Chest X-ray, PA view. Patient: 32 years old, sex F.
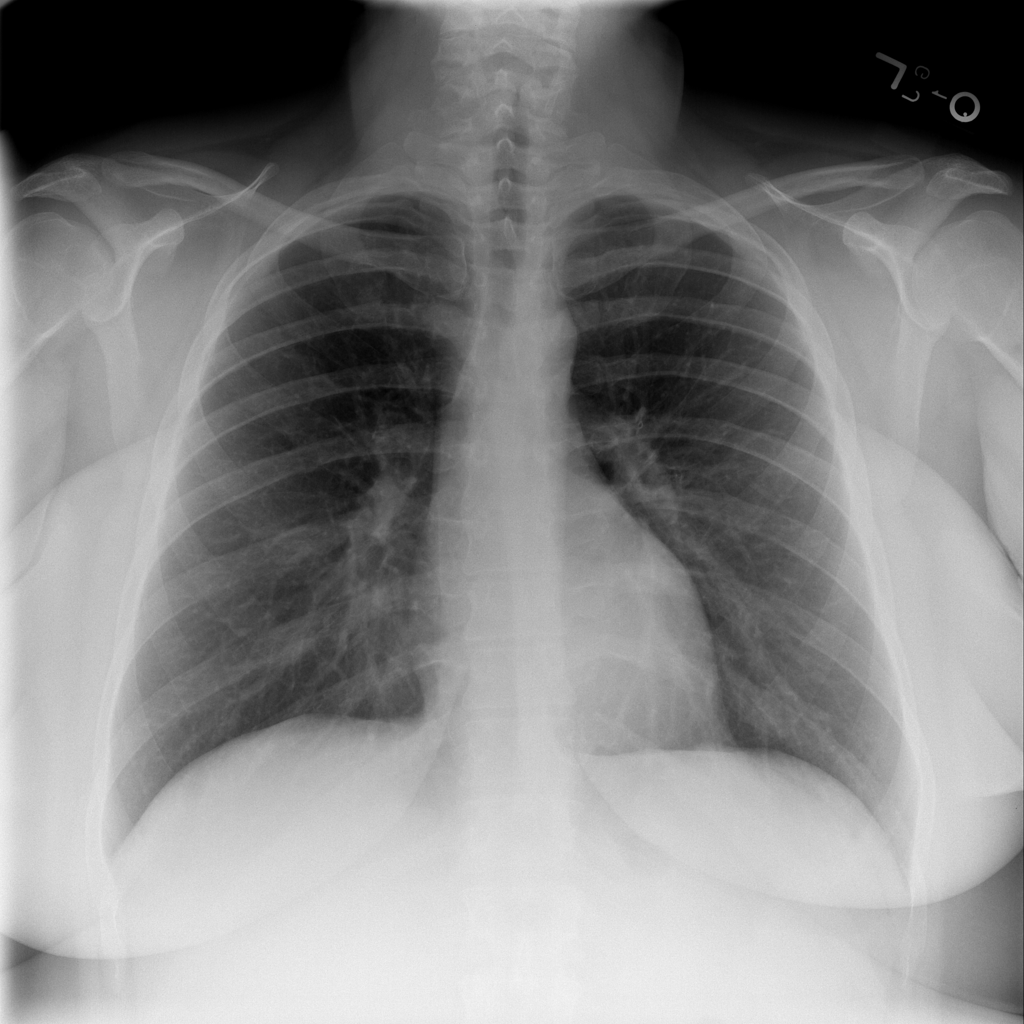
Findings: No Finding